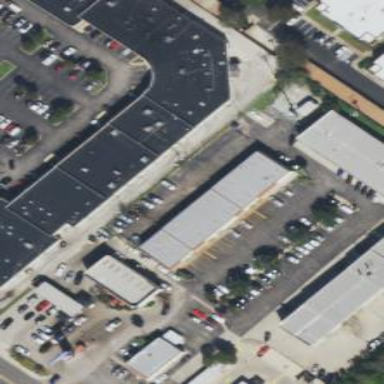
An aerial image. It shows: Retail building.